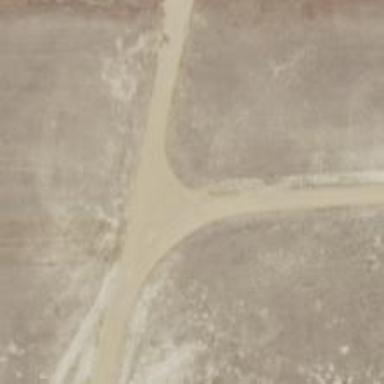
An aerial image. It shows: Road designated for service vehicles specifically for accessing wind farm.